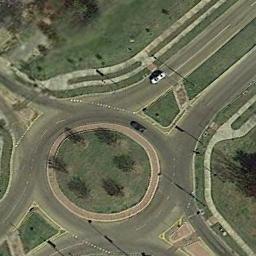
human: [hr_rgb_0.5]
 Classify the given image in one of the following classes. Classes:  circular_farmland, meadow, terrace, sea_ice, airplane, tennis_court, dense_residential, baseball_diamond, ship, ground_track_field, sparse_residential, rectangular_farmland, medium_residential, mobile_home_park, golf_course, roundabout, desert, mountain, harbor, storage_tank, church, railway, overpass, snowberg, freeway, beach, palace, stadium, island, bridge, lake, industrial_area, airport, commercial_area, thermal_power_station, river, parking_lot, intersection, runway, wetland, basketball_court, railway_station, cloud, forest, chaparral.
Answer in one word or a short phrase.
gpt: roundabout